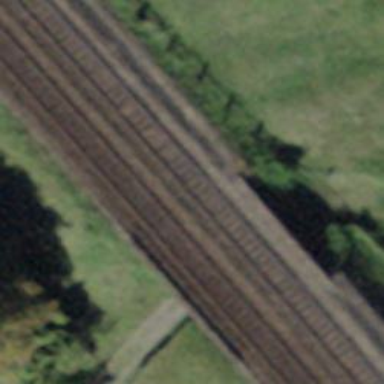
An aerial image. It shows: Railway bridge with electrified contact line. There is one track on the bridge.